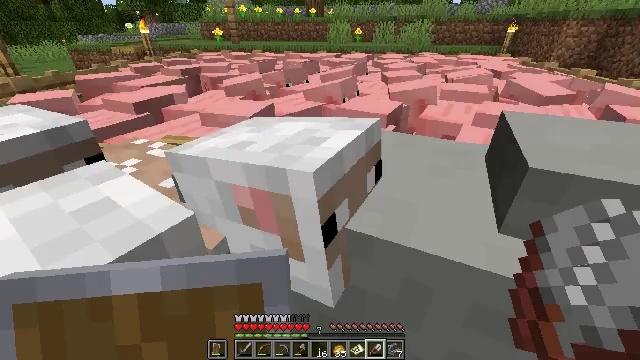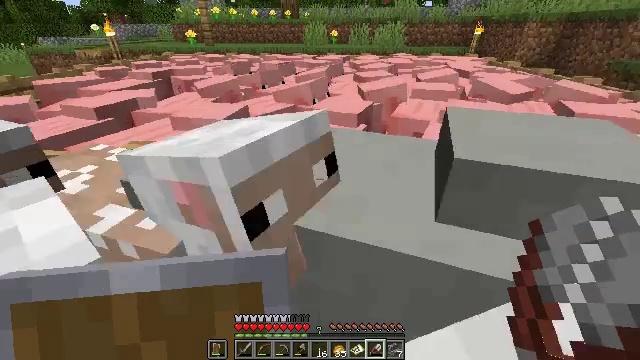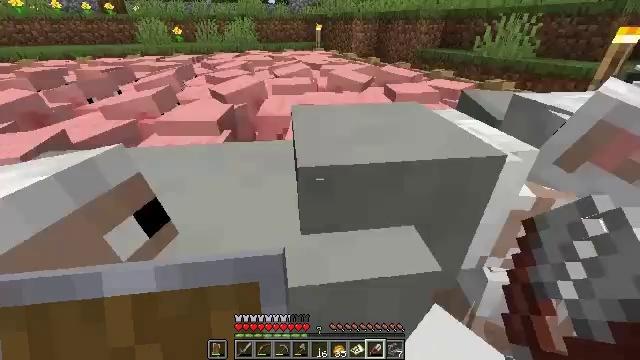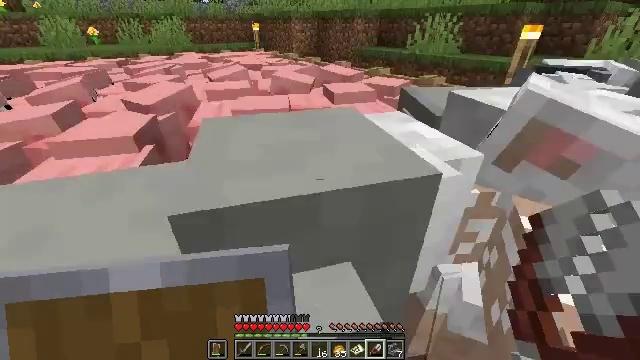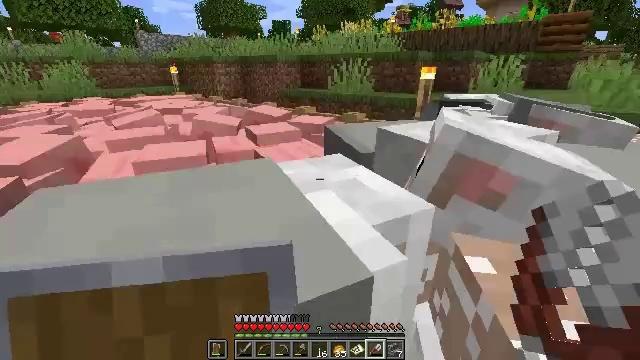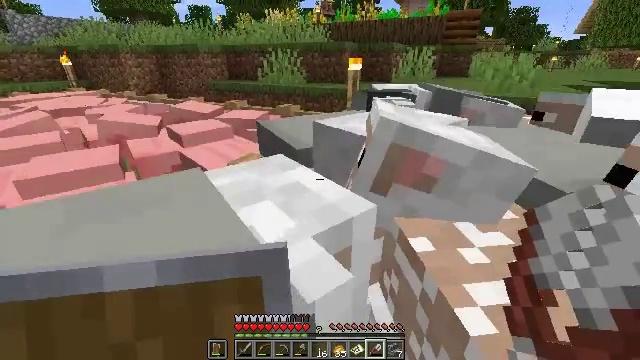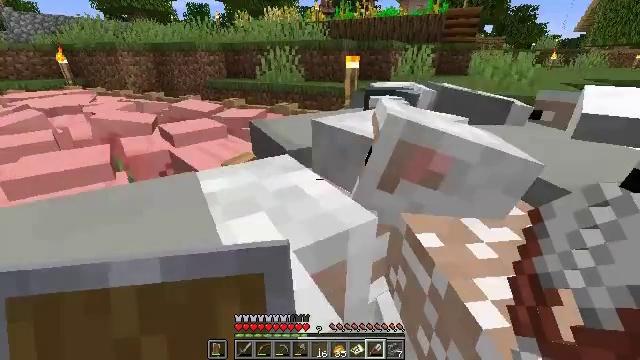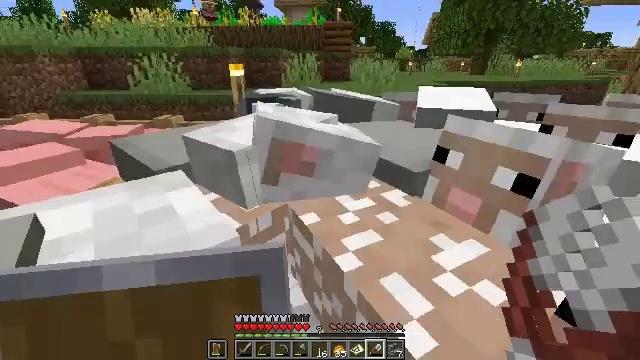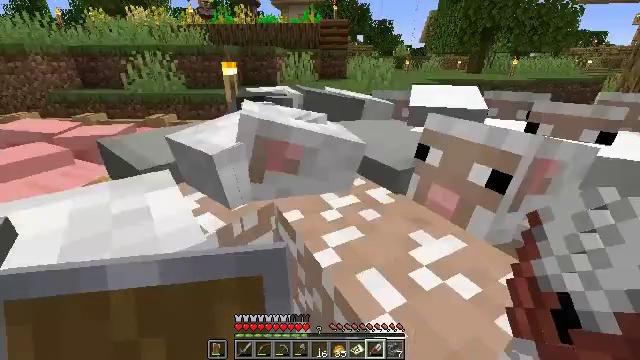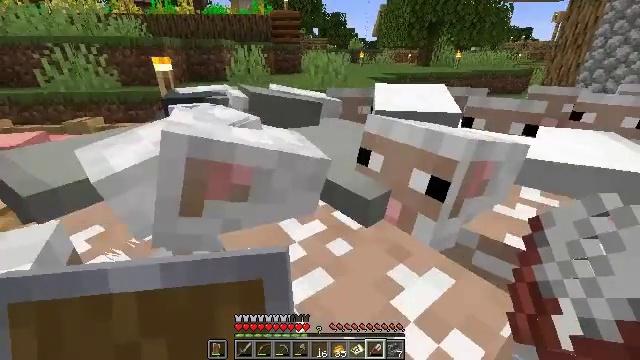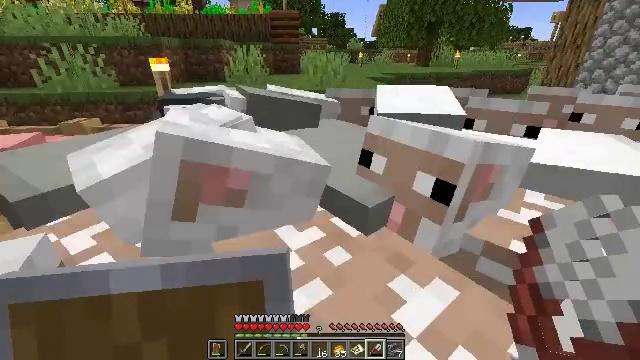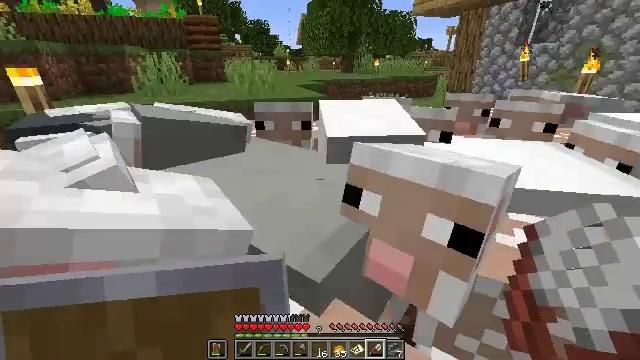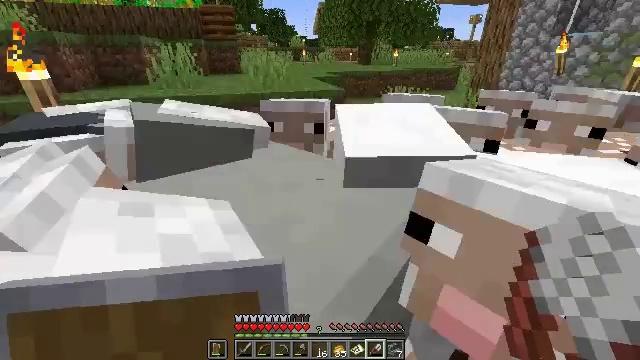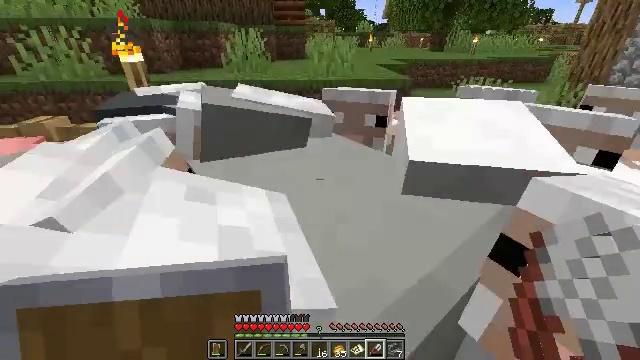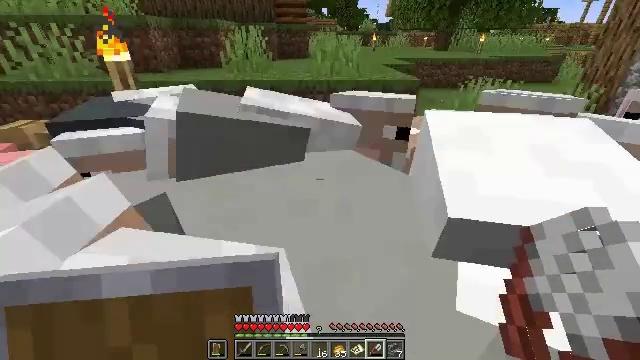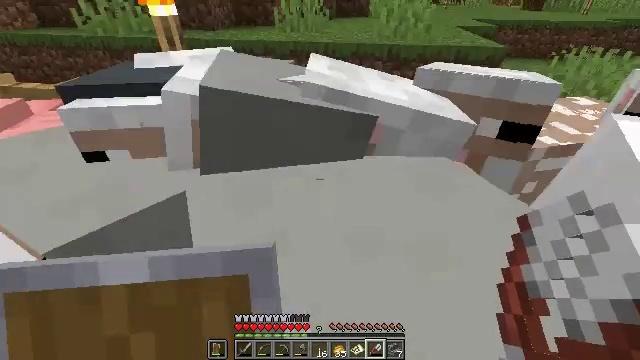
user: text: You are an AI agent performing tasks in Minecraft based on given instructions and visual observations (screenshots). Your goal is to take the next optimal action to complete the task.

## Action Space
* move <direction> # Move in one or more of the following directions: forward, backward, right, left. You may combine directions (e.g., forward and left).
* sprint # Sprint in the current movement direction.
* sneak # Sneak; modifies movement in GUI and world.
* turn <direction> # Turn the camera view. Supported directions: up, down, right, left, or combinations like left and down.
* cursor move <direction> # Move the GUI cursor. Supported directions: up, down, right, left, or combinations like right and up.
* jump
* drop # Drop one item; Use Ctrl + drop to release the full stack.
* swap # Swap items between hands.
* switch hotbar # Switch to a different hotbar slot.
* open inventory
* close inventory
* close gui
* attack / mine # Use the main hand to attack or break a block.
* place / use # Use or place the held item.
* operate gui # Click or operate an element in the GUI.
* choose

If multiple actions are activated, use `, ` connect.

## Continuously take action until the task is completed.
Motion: motion action
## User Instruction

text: Open the crafting grid and create a blue banner.
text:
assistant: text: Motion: turn right
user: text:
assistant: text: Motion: move forward, turn right
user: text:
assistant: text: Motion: move forward, turn right
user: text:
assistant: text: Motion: move forward and move left, turn right and up
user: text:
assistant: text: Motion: move forward and move left, turn right and down
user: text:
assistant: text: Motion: move forward and move left
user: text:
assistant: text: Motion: move forward, turn right and up
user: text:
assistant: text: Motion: move forward
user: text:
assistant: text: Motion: move forward, turn right and down
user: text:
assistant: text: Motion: move forward, use / place
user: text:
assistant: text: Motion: move forward, turn right and up, use / place
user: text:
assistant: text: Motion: move forward, turn left and down, use / place
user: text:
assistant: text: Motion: move forward, turn left and down, use / place
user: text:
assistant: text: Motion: move forward, use / place
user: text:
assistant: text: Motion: move forward, turn left and down, use / place
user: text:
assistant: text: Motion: turn left and down, use / place
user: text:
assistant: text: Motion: use / place
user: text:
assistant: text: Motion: turn left and down, use / place
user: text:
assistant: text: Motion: turn left and down, use / place
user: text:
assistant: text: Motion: turn right and down, use / place
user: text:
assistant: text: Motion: turn right and down, use / place
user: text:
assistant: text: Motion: turn right and down, use / place
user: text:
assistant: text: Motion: turn down, use / place
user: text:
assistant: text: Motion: turn left and up, use / place
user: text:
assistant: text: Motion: move forward, turn left and up
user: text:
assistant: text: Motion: move forward, turn left and up
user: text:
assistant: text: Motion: move forward, turn left, use / place
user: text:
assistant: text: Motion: use / place
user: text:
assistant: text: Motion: turn left and down, use / place
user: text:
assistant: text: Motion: turn left and down